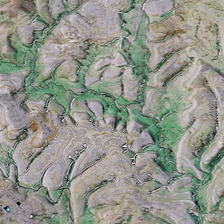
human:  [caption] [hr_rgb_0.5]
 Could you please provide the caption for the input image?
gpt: it is a large piece of mountain .

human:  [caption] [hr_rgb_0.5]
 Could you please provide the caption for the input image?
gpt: it is a large piece of mountain .

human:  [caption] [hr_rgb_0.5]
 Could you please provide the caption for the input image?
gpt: it is a large piece of mountain .

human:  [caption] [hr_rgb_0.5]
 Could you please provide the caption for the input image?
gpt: it is a large piece of mountain .

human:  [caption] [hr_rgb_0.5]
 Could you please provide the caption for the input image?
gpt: it is a large piece of mountain .